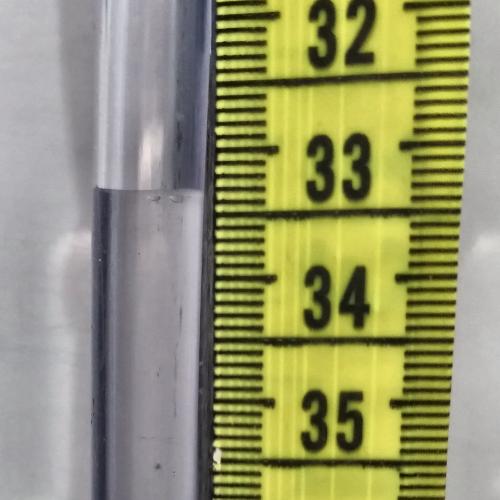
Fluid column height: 33.3 cm